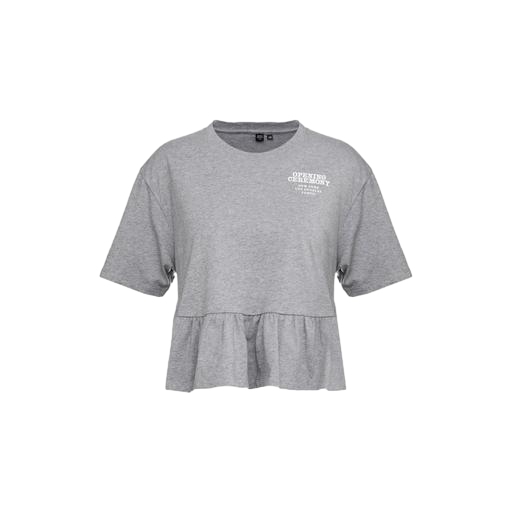
dusty road peplum tee, mid t-shirt, jersey tee, white background